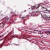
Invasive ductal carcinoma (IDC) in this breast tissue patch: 0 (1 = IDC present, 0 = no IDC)